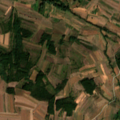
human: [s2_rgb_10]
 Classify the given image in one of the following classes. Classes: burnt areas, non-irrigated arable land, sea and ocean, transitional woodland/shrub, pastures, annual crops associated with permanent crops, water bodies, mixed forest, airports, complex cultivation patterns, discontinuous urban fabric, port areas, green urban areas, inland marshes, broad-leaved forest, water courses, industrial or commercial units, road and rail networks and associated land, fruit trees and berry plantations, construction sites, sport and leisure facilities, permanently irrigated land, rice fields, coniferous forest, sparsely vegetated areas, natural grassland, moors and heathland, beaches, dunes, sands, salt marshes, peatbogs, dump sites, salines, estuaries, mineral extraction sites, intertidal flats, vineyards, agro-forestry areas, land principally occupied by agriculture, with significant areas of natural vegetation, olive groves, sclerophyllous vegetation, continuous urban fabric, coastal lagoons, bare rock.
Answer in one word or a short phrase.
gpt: non-irrigated arable land, complex cultivation patterns, land principally occupied by agriculture, with significant areas of natural vegetation, transitional woodland/shrub